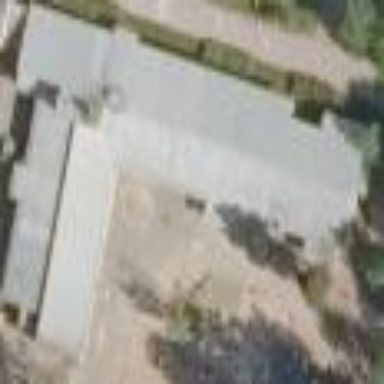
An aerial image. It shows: Kindergarten building.